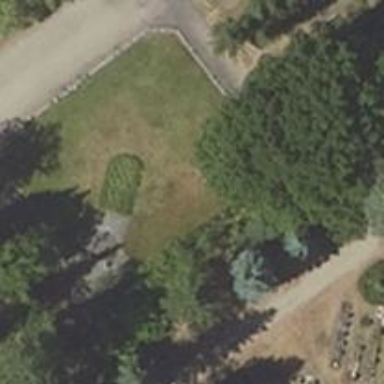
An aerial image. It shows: Graveyard.